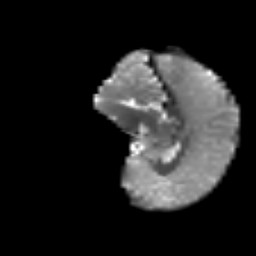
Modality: T2w
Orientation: sagittal
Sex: female
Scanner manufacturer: siemens
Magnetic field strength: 3 T
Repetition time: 5 s
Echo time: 0.071 s